Question: I have a problem where a div tag that is supposed to show on hover is hidden behind an image. This is how it looks:

I tried to remake it with jsfiddle: <URL>
I tried position relative also on '.image-options' but did not turn out right. Also how do i float the small orange box to the right side? I tried float: right; but it did not respond.
Help would be appritiated.
Some arbitrary code since stackoverflow asks for it (its in jsfiddle):
'''
.image-options {
float: right;
'''
}
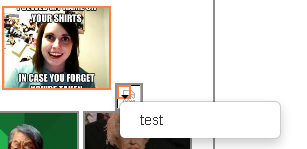
Answer: I'm struggling to understand exactly what you require to happen. However have you tried using the z-index property? Both the div and the image will need to be positioned relatively or absolutely, then apply a higher z-index to the element that you want to appear in front. So you could apply z-index: 1 to the image and z-index: 100 to the div.